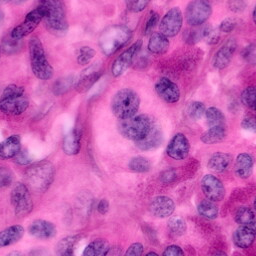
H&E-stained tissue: Pancreatic